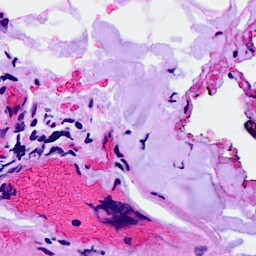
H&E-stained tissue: Breast